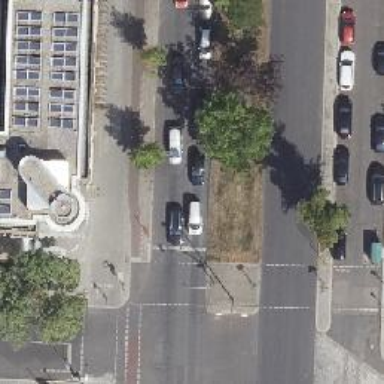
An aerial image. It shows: Road with traffic signals.